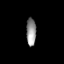
Tissue: prostate
Cell type: T cells
Senescence score: 0.6846
Nuclear area (px): 265
Mean DAPI intensity: 146.951